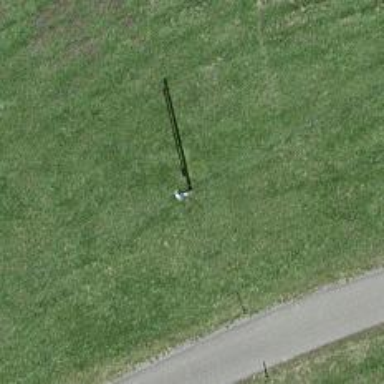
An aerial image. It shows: Power pole.